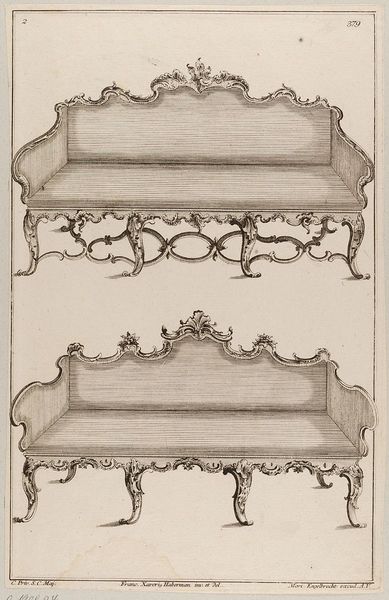
Titel: Zwei Sofas
Künstler: Franz Xaver Habermann
Standort: Hamburg
Institution: Museum für Kunst und Gewerbe Hamburg
Schlagwörter: rokoko, sofa, grafik, graphik, couch, fotografie, photographie, druckgraphik, druckgrafik, radierung, kunstgewerbe, kunsthandwerk, rocaille, hausrat, kanapee, style, reproduktionen, industriedesign, comfort, druckerzeugnisse, muschelwerk, möbel, ornamentstich, vorlageblätter, naptime